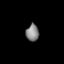
Tissue: lung
Cell type: B cells
Senescence score: 0.5599
Nuclear area (px): 214
Mean DAPI intensity: 131.266